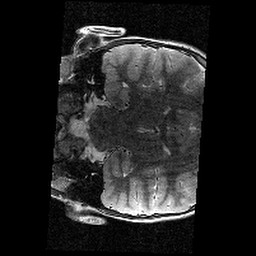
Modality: T2w
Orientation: coronal
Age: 10
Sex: female
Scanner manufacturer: siemens
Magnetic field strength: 3 T
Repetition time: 9.23 s
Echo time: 0.067 s